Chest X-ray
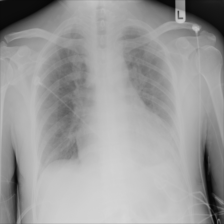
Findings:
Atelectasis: negative
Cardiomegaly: negative
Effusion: negative
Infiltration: positive
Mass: negative
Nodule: negative
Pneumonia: negative
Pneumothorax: negative
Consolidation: negative
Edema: negative
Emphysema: negative
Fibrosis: negative
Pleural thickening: negative
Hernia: negative